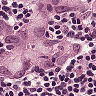
Metastatic tissue present: yes